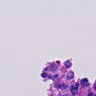
Metastatic tissue present: no